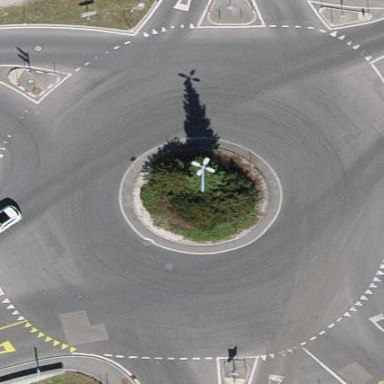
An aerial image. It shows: Traffic calming island.